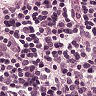
Metastatic tissue present: yes